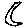
Label: moon